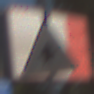
Verkehrszeichen: Vorfahrt
Umgebung: Outdoor, Urban
Tageszeit: MorningAfternoon
Wetter: Clear
Licht: Natural
Jahreszeit: NotSpecified
Kontrast: HighContrast